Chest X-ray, AP view. Patient: 60 years old, sex F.
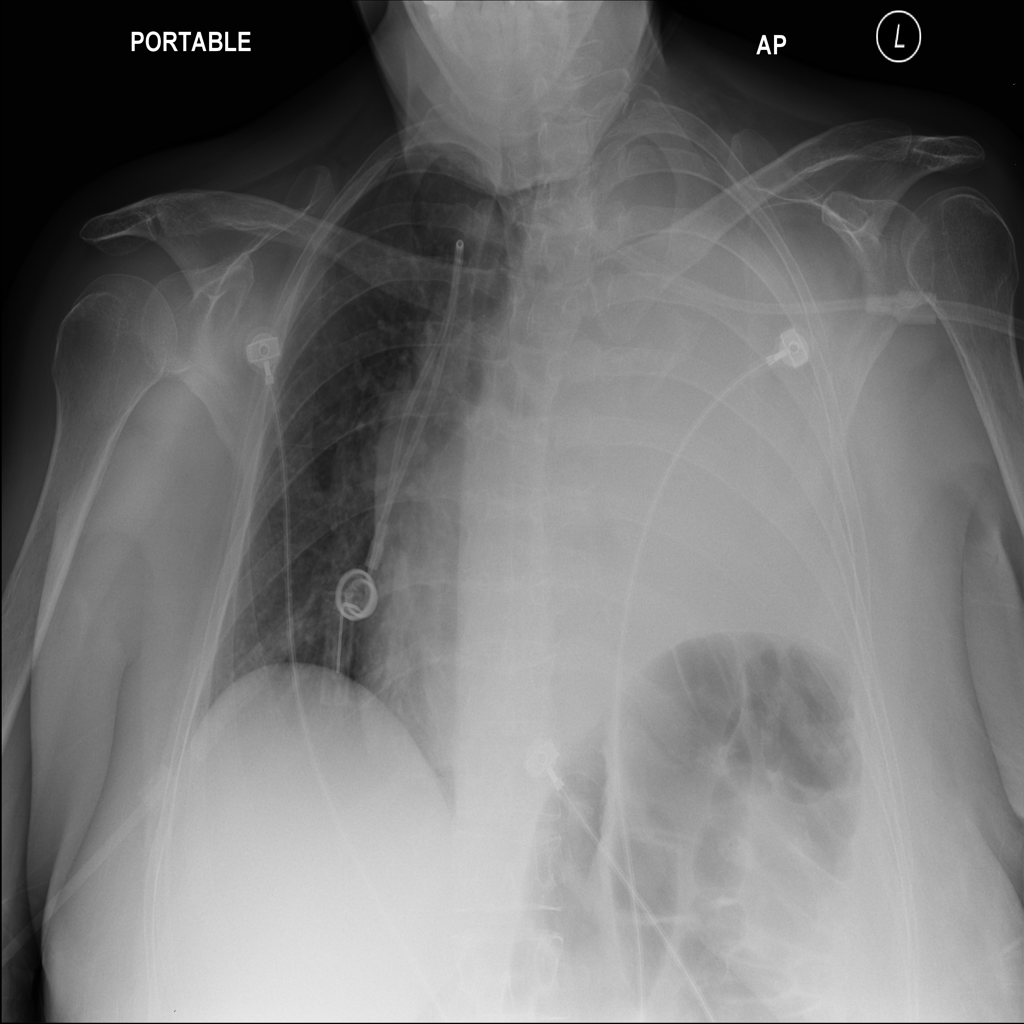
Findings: No Finding